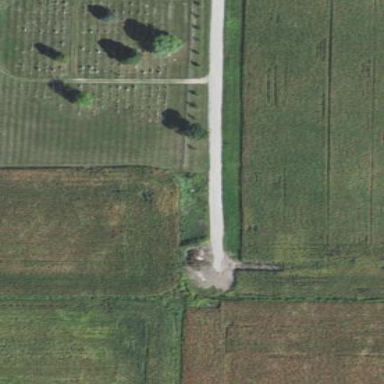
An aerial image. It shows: Cemetery.